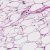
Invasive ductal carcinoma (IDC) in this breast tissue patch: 0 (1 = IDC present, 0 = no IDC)